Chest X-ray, AP view. Patient: 69 years old, sex M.
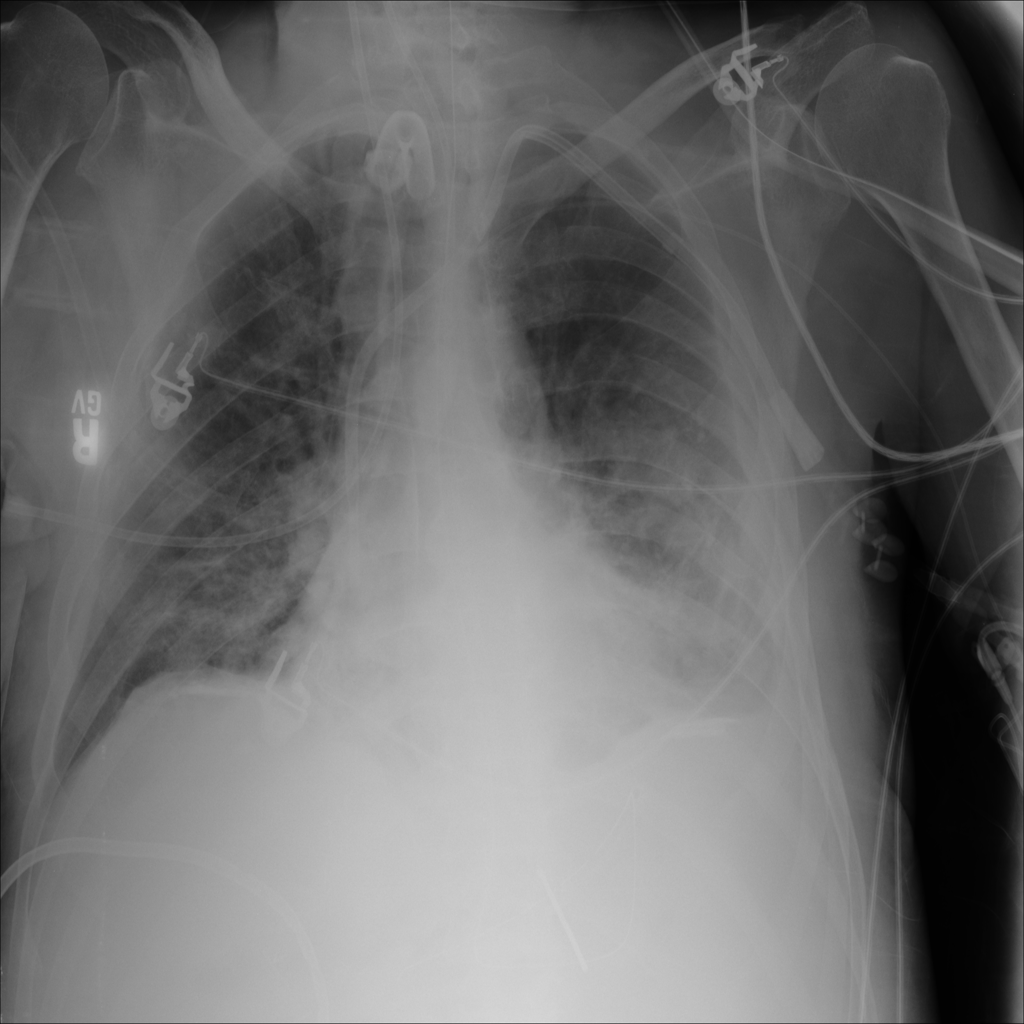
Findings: Pleural_Thickening